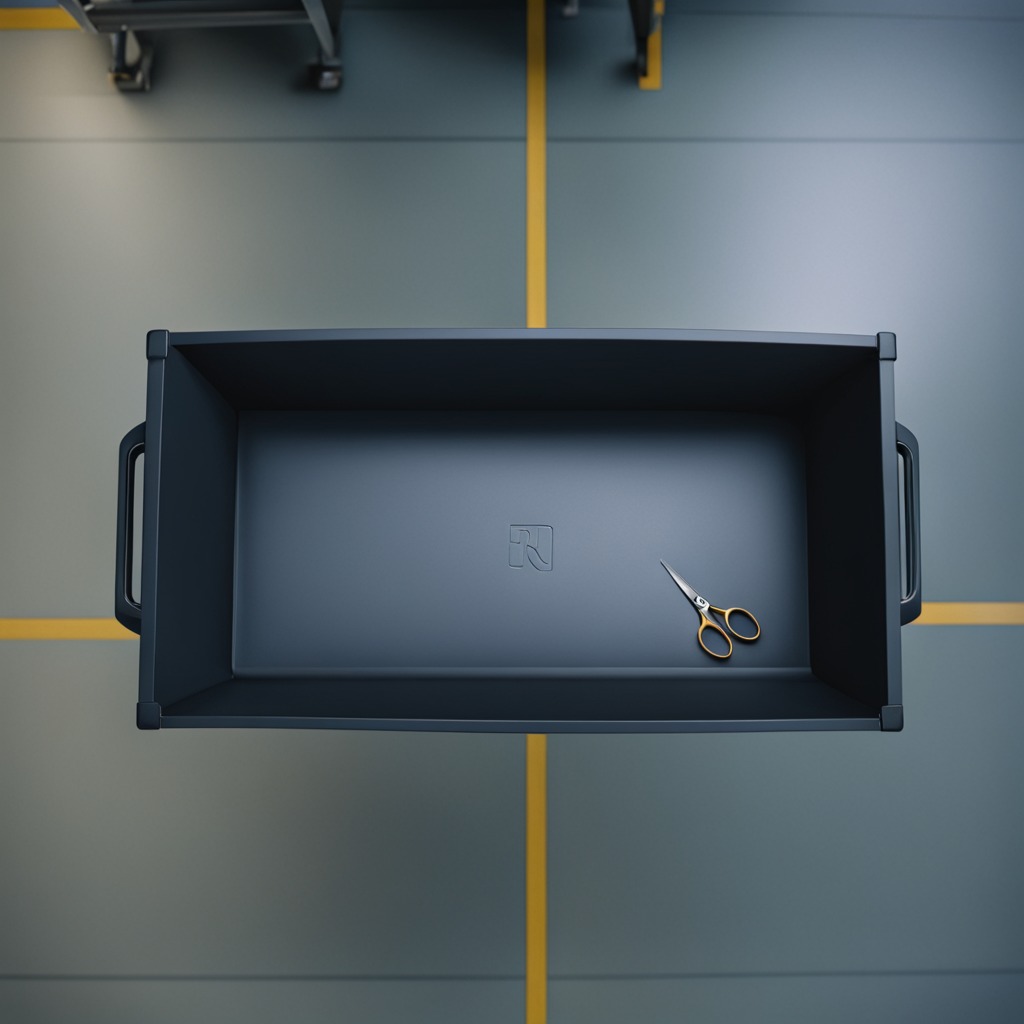
A scissor is lying on a toolbox surface in an airplane hangar workshop 8K.